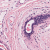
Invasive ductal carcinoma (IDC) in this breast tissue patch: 0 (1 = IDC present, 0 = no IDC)